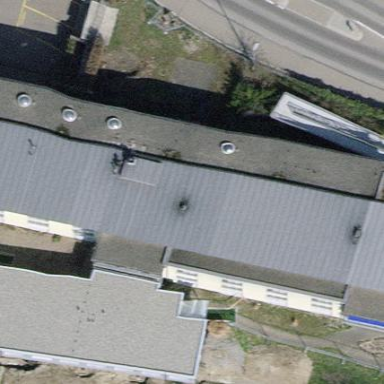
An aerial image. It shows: Nursing home building.